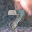
Label: 7